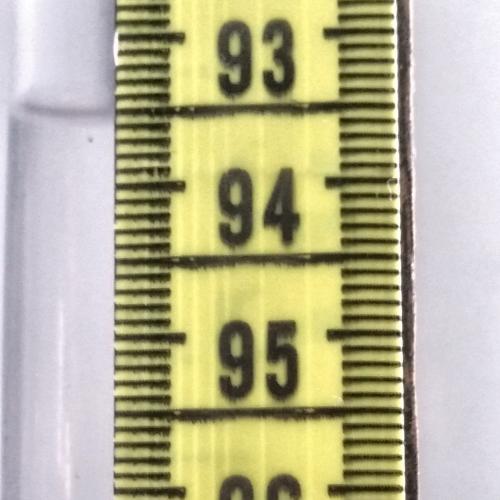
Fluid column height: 93.5 cm